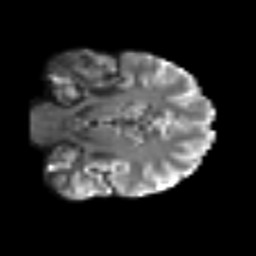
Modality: T2w
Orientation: coronal
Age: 63
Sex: male
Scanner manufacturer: siemens
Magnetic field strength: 3 T
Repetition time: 6.1 s
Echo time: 0.101 s